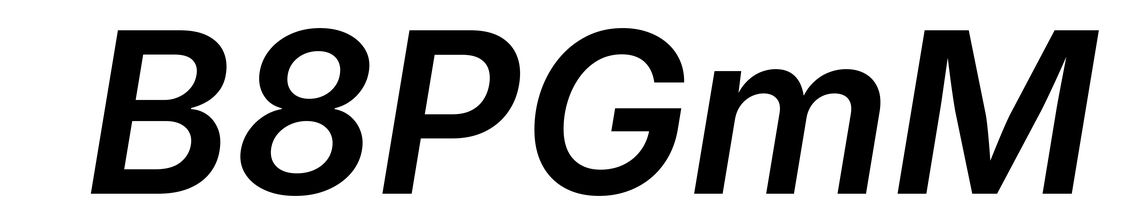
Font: Inter-Italic_SemiBold_Italic